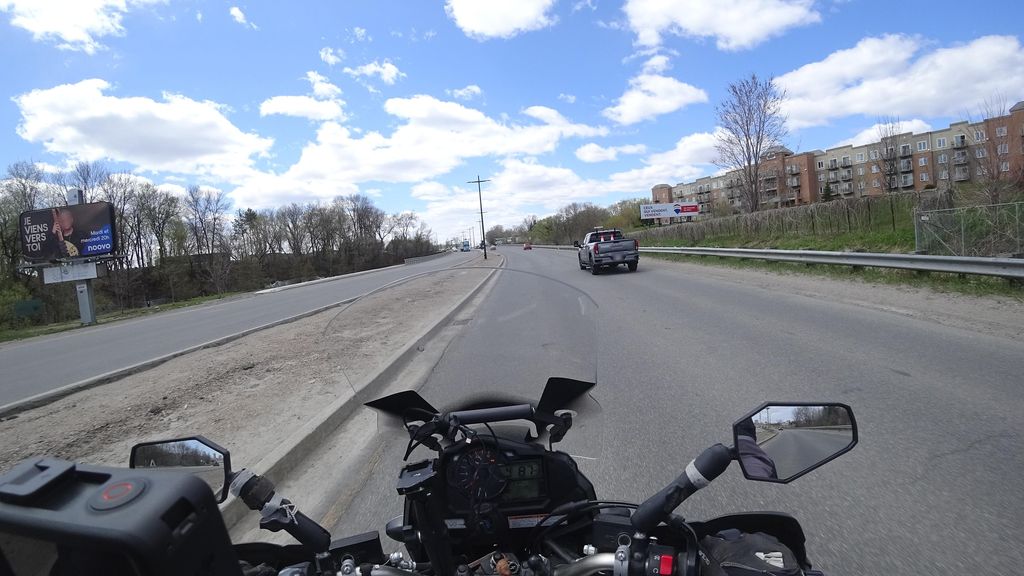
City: quebec_city